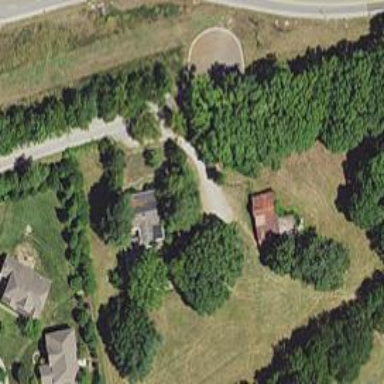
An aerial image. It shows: Driveway leading to service road.